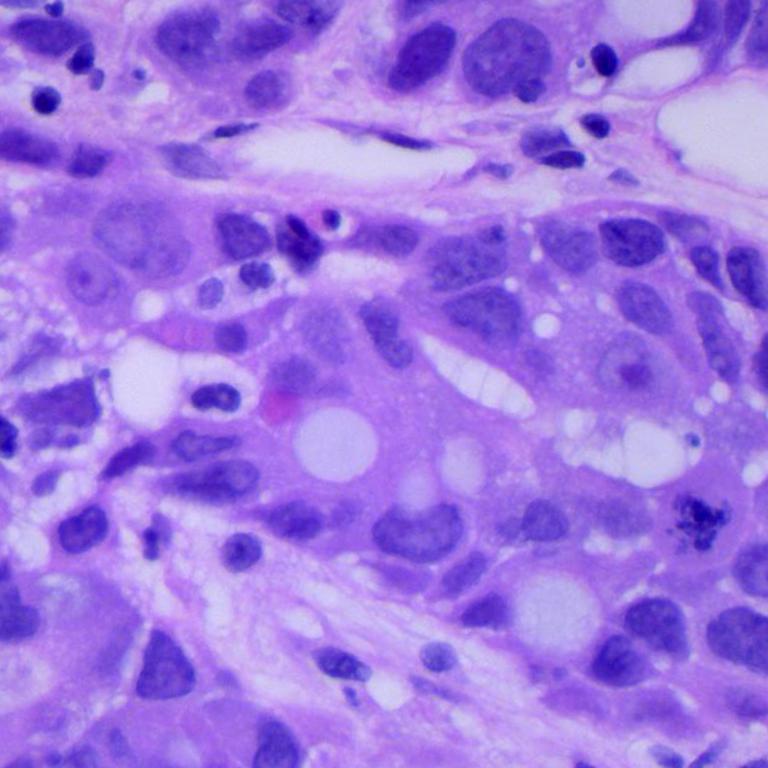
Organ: lung
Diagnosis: adenocarcinomas